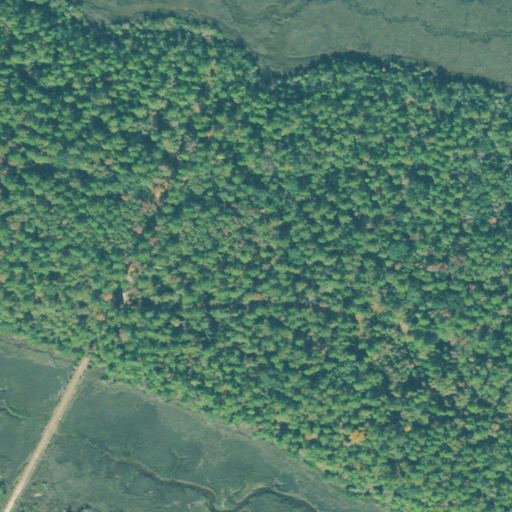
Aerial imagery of island in Georgia named Visavis Island containing evergreen forest and herbaceous wetlands